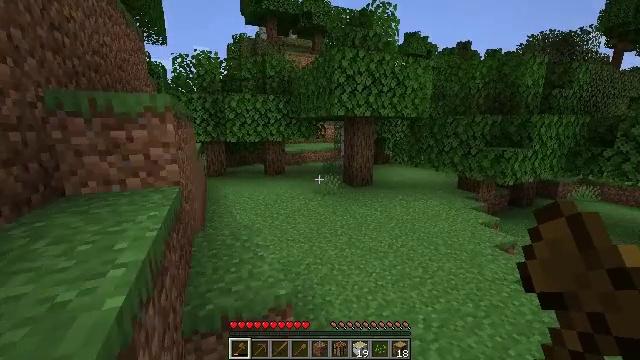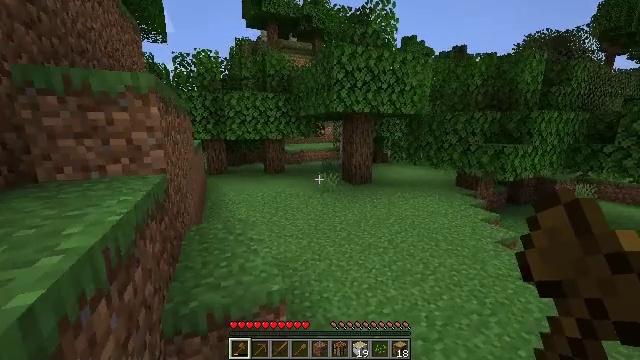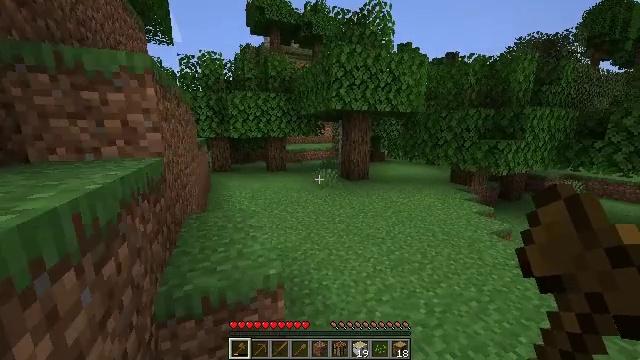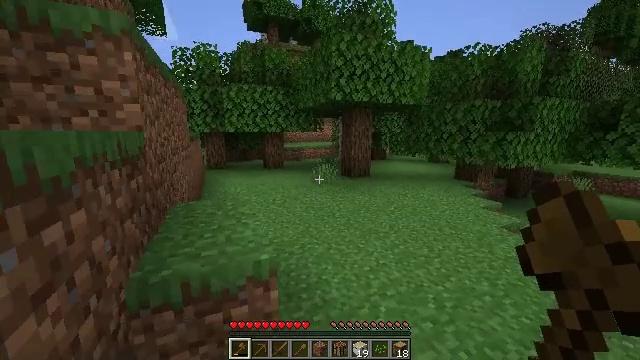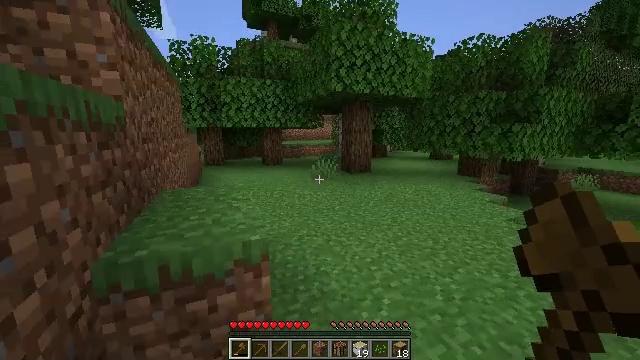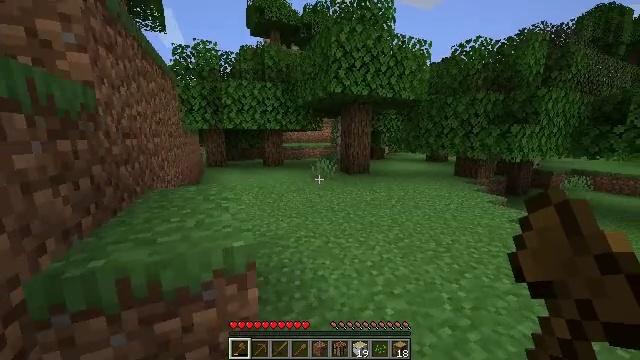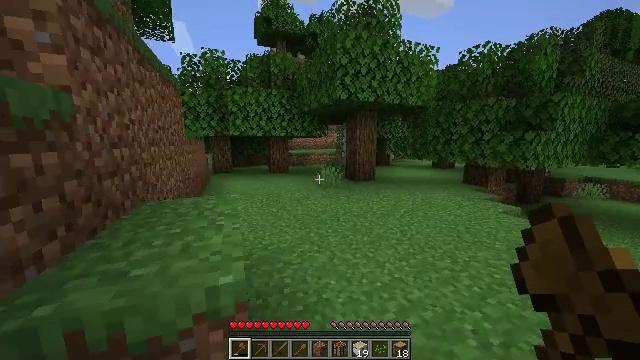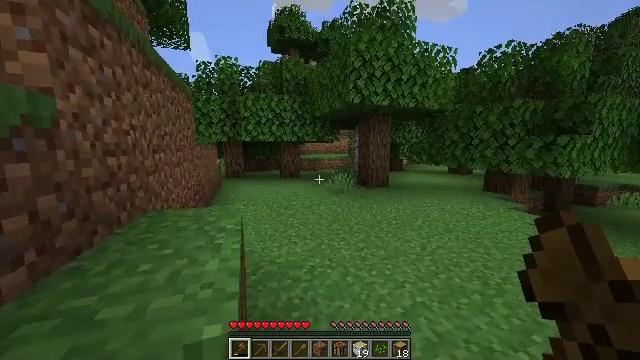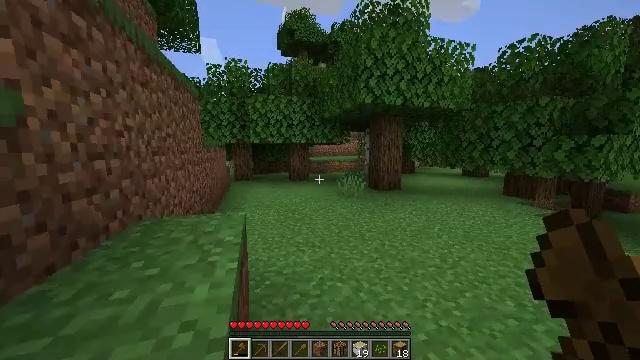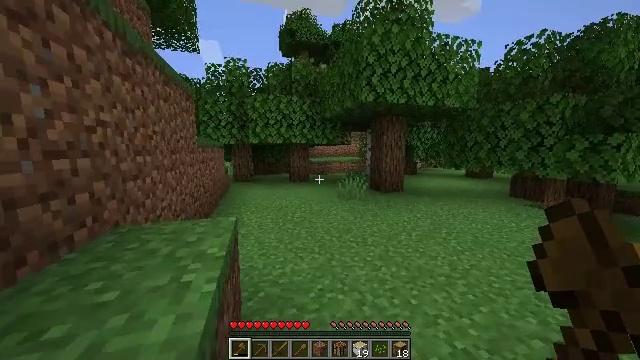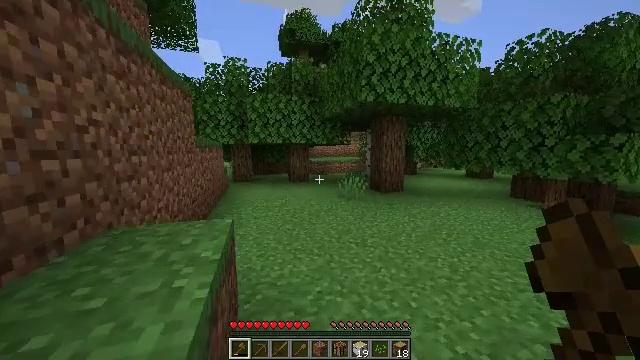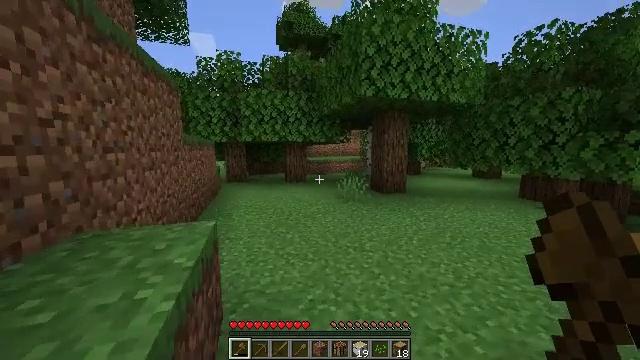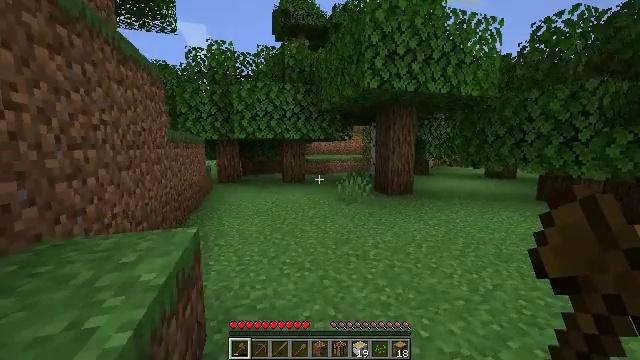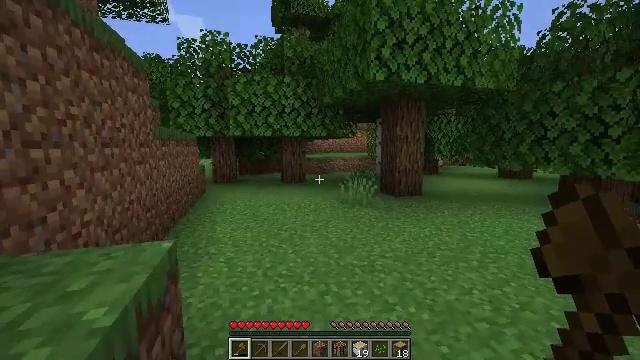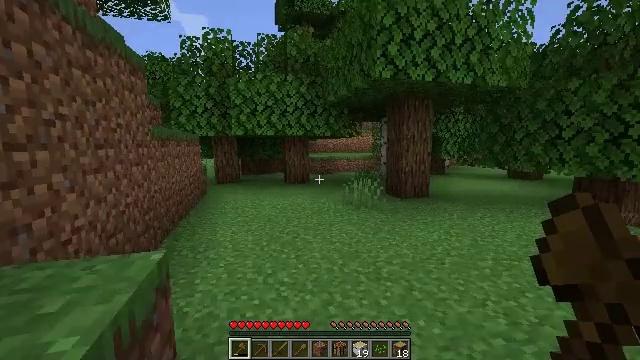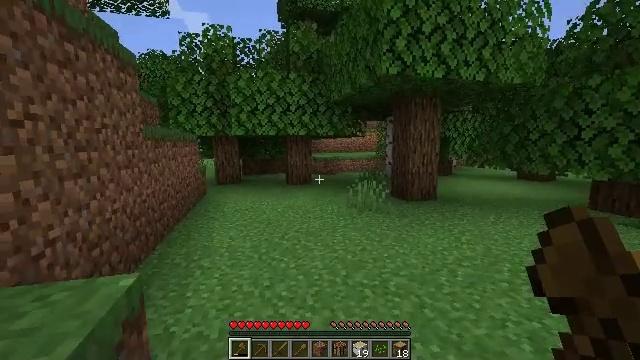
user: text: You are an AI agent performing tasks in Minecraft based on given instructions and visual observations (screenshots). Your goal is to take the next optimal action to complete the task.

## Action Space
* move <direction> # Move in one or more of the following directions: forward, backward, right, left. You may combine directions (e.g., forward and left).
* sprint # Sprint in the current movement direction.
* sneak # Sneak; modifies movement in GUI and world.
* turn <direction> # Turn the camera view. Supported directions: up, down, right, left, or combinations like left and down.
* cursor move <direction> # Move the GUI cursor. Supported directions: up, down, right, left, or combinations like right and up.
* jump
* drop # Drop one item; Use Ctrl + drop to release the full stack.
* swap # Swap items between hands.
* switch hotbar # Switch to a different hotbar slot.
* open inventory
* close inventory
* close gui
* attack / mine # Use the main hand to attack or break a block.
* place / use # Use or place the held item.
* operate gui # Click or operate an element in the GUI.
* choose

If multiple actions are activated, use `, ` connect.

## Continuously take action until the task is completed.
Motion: motion action
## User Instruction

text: Mine the oxeye daisy flower.
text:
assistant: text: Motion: move forward, sprint
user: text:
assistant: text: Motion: move forward, sprint
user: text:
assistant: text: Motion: move forward, sprint
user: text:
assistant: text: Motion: move forward, sprint
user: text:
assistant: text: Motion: move forward, sprint
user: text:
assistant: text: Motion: move forward, sprint, turn left and up
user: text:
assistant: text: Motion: move forward, sprint, turn left and up
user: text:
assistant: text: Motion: move forward, sprint, turn left
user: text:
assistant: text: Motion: move forward, sprint
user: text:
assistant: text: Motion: move forward, sprint
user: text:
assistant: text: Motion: move forward
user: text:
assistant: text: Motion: move forward
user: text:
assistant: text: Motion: move forward
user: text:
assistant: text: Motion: move forward
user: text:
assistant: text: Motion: move forward
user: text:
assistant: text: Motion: move forward
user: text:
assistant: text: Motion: move forward
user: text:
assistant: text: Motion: move forward
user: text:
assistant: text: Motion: move forward
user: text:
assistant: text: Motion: move forward
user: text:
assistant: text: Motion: move forward
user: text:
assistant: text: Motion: move forward
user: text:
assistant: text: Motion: move forward
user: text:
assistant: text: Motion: move forward, turn left
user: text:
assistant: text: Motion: move forward, turn left
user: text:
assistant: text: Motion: move forward
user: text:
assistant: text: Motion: move forward, turn up
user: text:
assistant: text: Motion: move forward
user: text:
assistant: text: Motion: move forward
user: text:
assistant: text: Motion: move forward, sprint